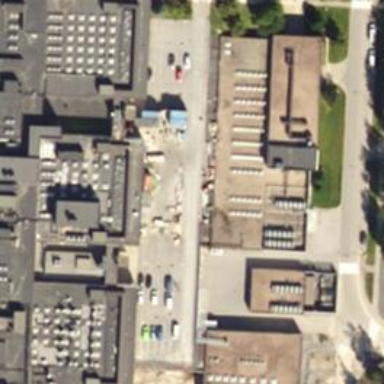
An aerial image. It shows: Hospital providing healthcare services.